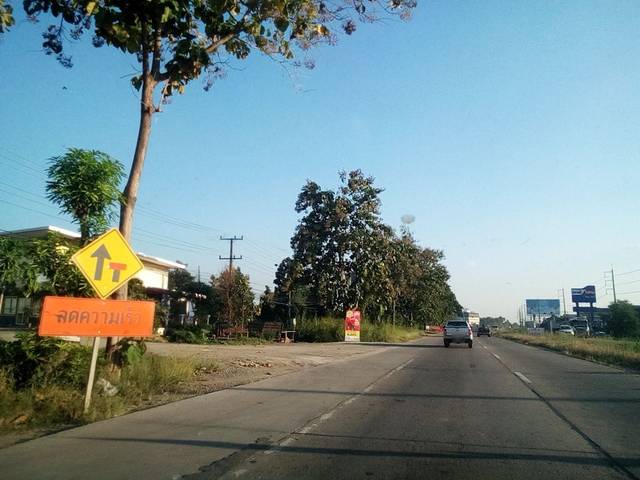
Region: Thailand
Coordinates: 18.703, 99.048